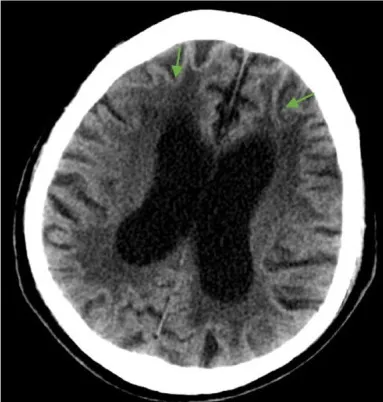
Head CT imaging showing brain atrophy and white matter lesions in the patient. (B) Enlarged body of the lateral ventricle with arrows showing white matter lesions around the body of the lateral ventricle.
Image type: radiology (ct)